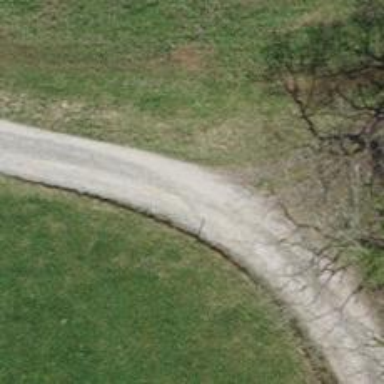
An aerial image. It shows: Gravel track road.